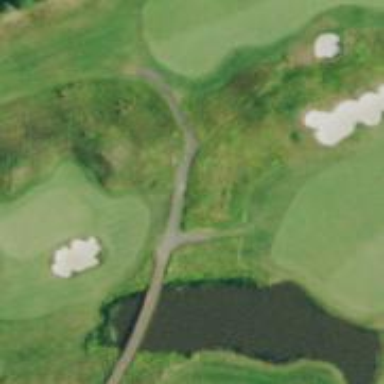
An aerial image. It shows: Service road used as golf cart path.